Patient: sex F, age 71
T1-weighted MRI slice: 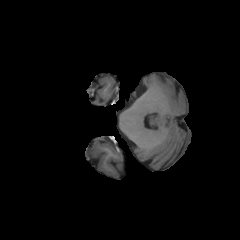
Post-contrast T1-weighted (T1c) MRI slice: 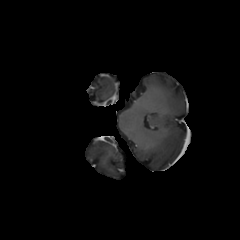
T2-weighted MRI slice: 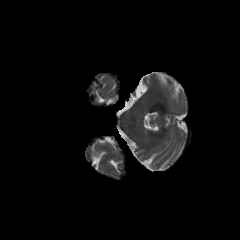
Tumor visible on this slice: no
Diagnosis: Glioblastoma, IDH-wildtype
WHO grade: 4